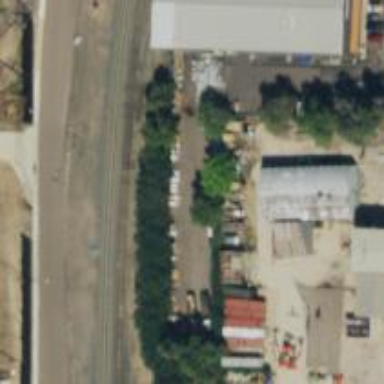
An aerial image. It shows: Rail spur service.